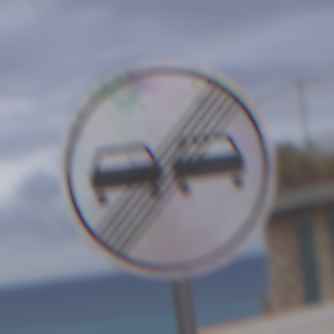
Verkehrszeichen: EndeUeberholverbot
Umgebung: Outdoor, Urban
Tageszeit: Midday
Wetter: Overcast
Licht: Natural
Jahreszeit: NotSpecified
Kontrast: LowContrast